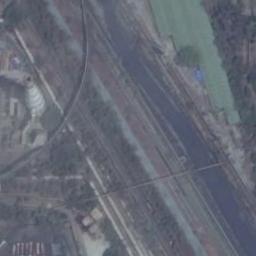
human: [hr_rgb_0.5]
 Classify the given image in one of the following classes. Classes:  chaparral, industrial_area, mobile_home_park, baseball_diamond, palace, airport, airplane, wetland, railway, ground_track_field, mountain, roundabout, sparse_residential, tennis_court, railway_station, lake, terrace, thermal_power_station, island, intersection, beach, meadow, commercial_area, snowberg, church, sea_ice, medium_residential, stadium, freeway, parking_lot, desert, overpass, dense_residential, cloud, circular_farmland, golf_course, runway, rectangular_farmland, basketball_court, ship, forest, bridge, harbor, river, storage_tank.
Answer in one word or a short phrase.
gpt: thermal_power_station